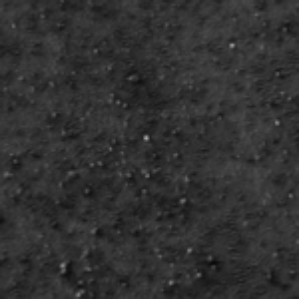
Label: frost